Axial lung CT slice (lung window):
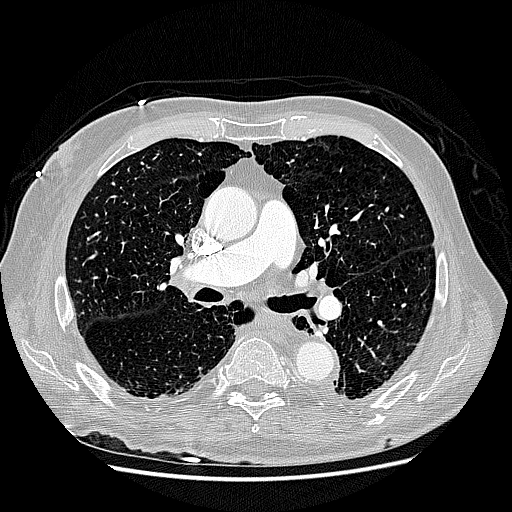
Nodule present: no